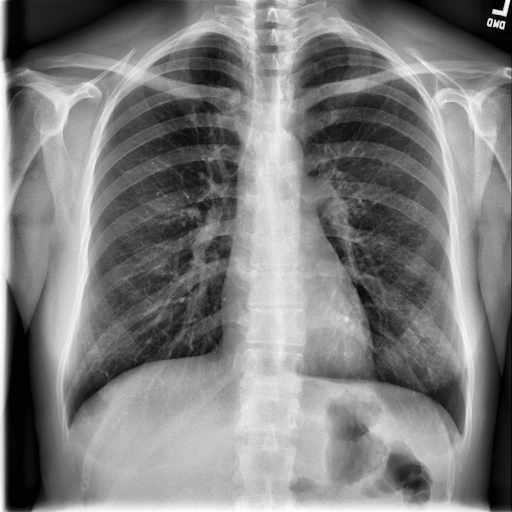
Finding: NORMAL